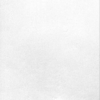
Label: dusty